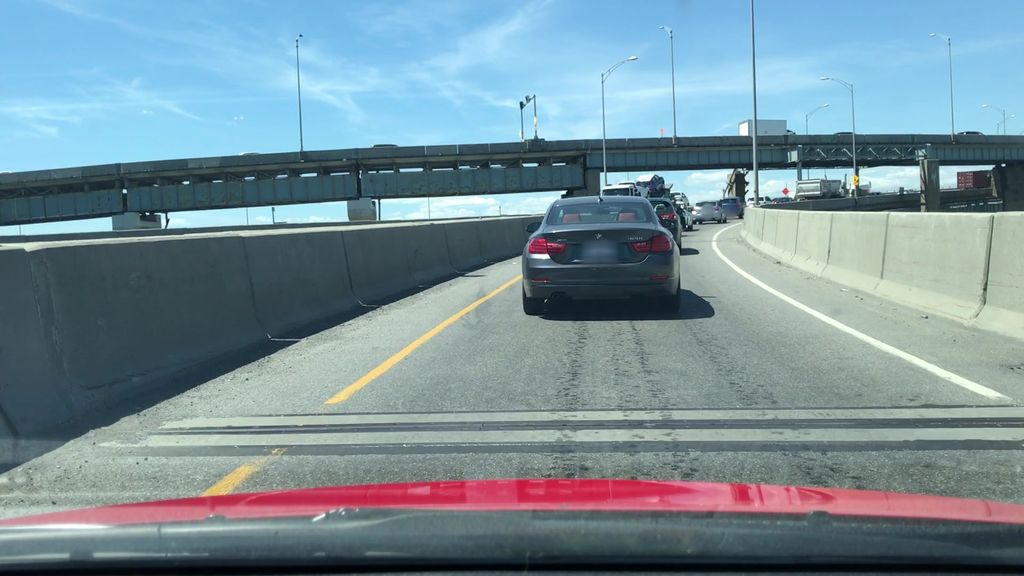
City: montreal